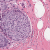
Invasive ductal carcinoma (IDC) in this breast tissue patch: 0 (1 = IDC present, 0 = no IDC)